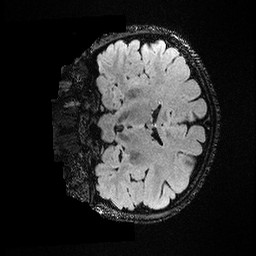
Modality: FLAIR
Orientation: coronal
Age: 23
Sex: female
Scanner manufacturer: ge
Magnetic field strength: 3 T
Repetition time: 4.802 s
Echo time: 0.1163 s